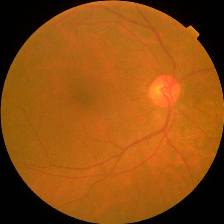
Diabetic retinopathy grade: No DR